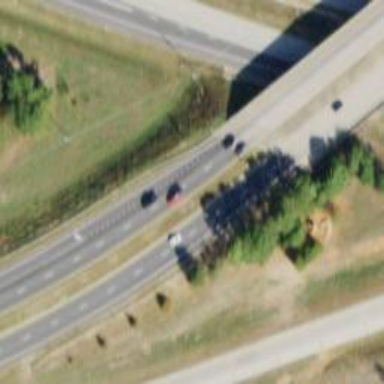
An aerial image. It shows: Bridge over trunk highway expressway.